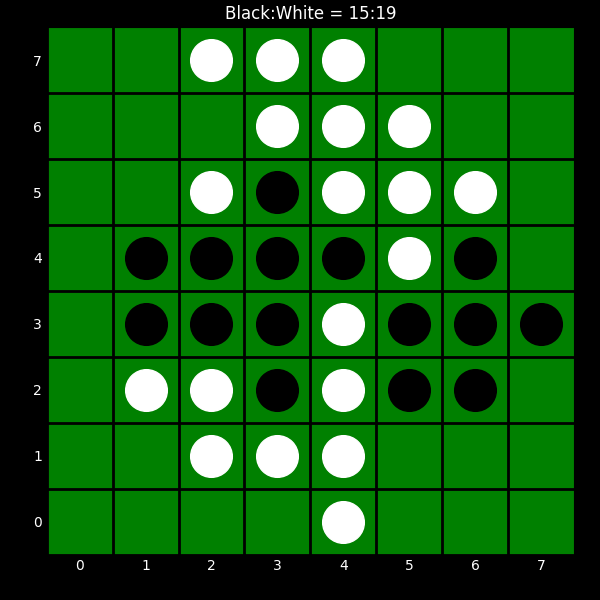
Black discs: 15
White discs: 19